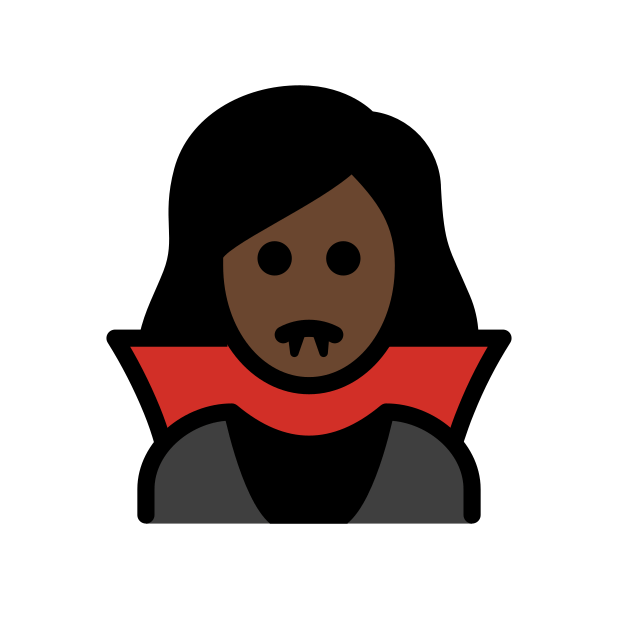
woman vampire: dark skin tone